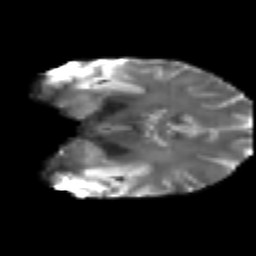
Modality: T2w
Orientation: coronal
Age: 37
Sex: male
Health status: healthy
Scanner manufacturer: philips
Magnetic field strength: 3 T
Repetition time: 4.378 s
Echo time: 0.09797 s